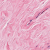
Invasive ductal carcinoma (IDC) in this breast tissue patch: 0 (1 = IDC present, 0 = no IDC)